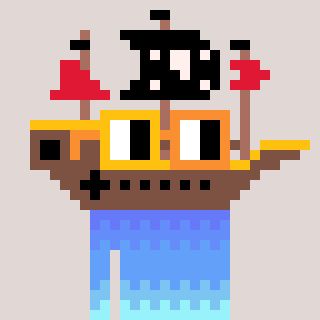
a pixel art character with square yellow and orange glasses, a pirateship-shaped head and a green-colored body on a warm background